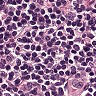
Metastatic tissue present: no